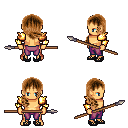
a pixel art fantasy rpg character, male body template, human, tanned skin, gold arm armor, magenta pants, brown right-swept hairstyle, ghillies, spear, four views (front, back, left, right), 2x2 character sprite sheet, small pixel art, hard edges, no anti-aliasing